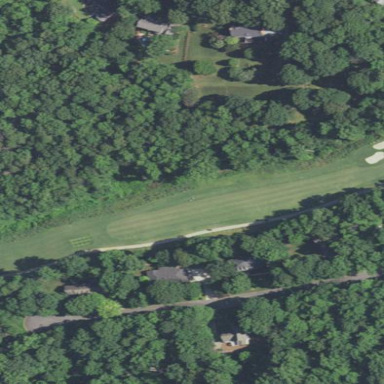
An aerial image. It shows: Grassy area designated as golf fairway.